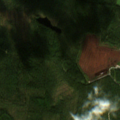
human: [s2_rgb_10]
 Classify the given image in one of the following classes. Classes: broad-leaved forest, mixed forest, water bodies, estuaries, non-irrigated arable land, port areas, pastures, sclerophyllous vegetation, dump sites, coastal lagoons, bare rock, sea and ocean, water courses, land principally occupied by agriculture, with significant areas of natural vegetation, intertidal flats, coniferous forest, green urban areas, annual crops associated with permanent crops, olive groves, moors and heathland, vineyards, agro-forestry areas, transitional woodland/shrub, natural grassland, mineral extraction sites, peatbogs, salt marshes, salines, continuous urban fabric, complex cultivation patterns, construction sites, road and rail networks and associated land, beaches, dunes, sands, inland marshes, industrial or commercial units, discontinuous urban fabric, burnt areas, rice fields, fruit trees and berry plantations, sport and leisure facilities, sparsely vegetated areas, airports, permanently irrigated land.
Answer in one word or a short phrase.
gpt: non-irrigated arable land, coniferous forest, mixed forest